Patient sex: M
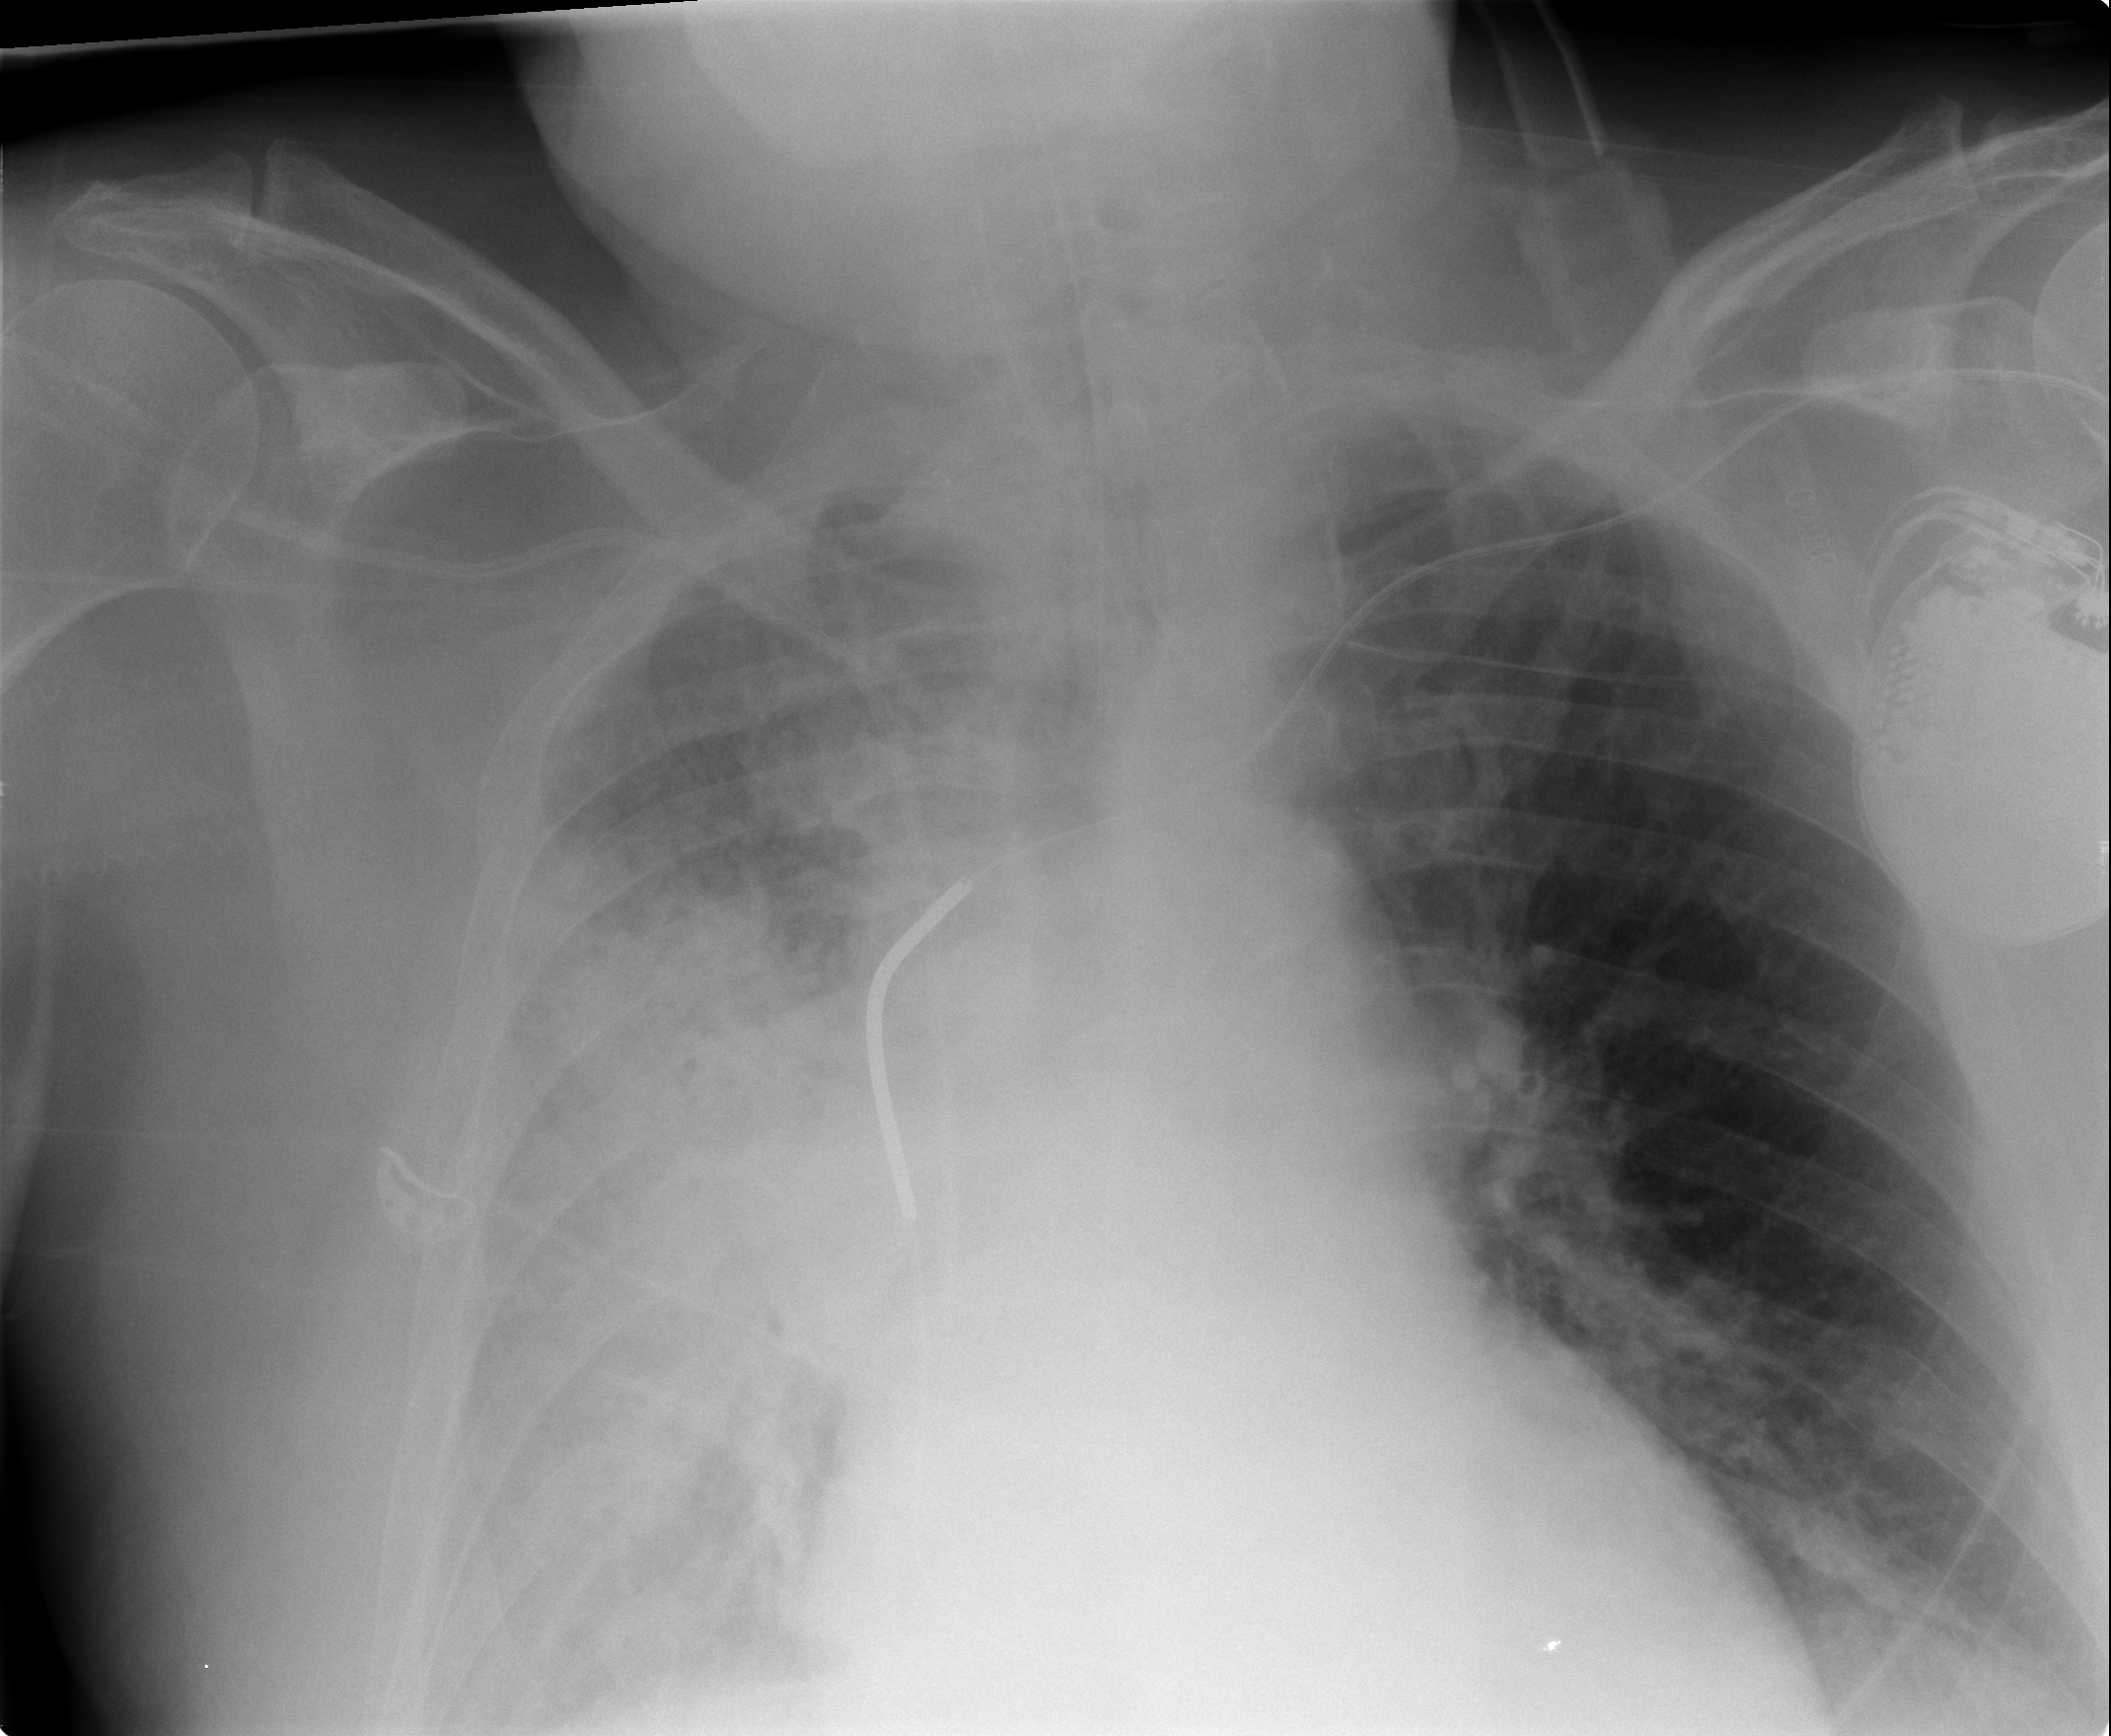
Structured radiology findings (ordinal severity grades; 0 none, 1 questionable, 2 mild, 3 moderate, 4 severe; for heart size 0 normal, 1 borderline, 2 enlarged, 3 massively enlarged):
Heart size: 0
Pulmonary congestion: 0
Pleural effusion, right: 0
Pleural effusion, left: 0
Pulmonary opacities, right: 4
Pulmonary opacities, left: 0
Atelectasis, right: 3
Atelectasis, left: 0